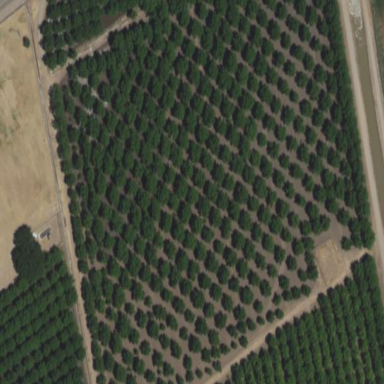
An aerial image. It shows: Orchard.